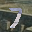
Label: 7